【题型】填空题　【知识点】解析几何　【难度】easy
已知双曲线 $\dfrac{x^2}{a^2} - \dfrac{y^2}{b^2} = 1 (a > 0, b > 0)$ 的左焦点为 $F_1$，右焦点为 $F_2$．若双曲线的右支上存在一点 $P$，使得直线 $PF_1$ 与以双曲线的实轴为直径的圆相切，切点为线段 $PF_1$ 的中点，则该双曲线的离心率为\underline{\hspace{2cm}}．
【解答】
【答案】$\sqrt{5}$

【分析】根据题意，求得 $|PF_2|$，再结合双曲线定义，求得 $|PF_1|$，结合 $\triangle PF_1F_2$ 为直角三角形，利用勾股定理，建立 $a, c$ 的等量关系，进而求解即可．

【详解】设 $PF_1$ 中点为 $H$，连接 $OH, PF_2$，作图如下所示：

在 $\triangle PF_1F_2$ 中，因为 $O, H$ 分别为 $F_1F_2, PF_1$ 的中点，故 $OH \parallel PF_2$，且 $|OH| = \dfrac{1}{2}|PF_2|$；

由题可知，$|OH| = a$，且 $OH \perp PF_1$，故 $|PF_2| = 2a$，且 $PF_2 \perp PF_1$；

根据双曲线定义可知，$|PF_1| = 2a + |PF_2| = 2a + 2a = 4a$，又 $|F_1F_2| = 2c$，

故在 $\triangle PF_1F_2$ 中，由勾股定理 $|PF_1|^2 + |PF_2|^2 = |F_1F_2|^2$，也即 $16a^2 + 4a^2 = 4c^2$，

整理得 $\dfrac{c^2}{a^2} = 5$，故 $\dfrac{c}{a} = \sqrt{5}$，也即该双曲线的离心率为 $\sqrt{5}$．

故答案为：$\sqrt{5}$
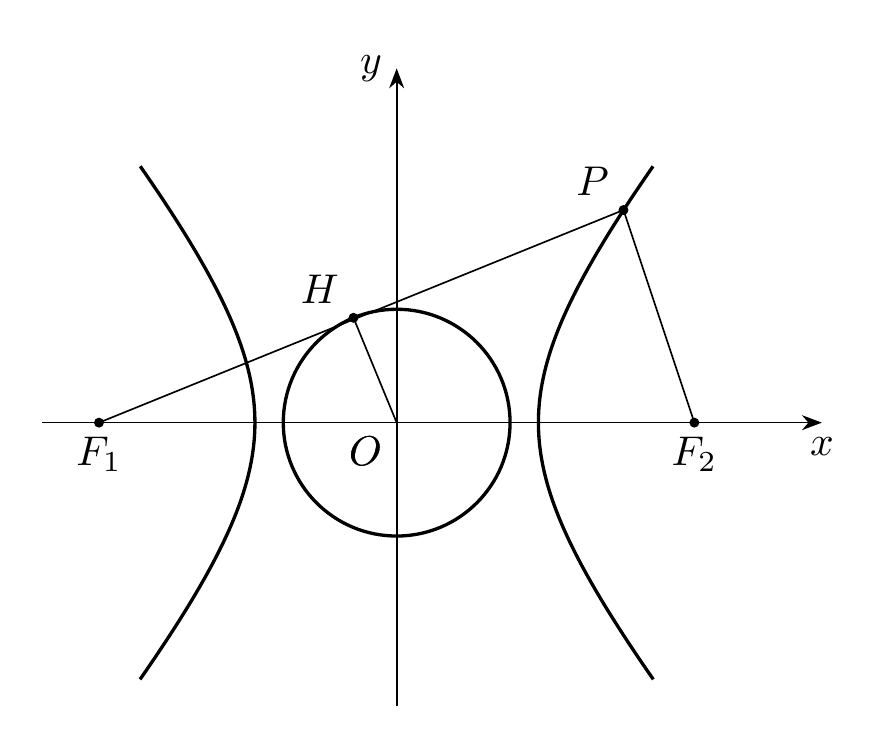